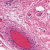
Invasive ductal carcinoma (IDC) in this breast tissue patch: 0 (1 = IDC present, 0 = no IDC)